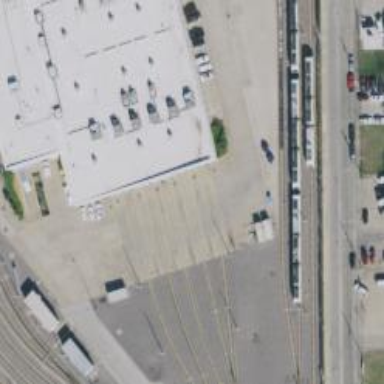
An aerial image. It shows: Light rail tunnel passing through building passage in service yard. The railway is electrified with contact line.